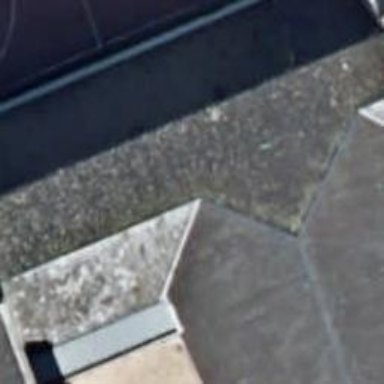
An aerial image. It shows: School building.